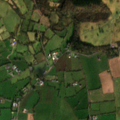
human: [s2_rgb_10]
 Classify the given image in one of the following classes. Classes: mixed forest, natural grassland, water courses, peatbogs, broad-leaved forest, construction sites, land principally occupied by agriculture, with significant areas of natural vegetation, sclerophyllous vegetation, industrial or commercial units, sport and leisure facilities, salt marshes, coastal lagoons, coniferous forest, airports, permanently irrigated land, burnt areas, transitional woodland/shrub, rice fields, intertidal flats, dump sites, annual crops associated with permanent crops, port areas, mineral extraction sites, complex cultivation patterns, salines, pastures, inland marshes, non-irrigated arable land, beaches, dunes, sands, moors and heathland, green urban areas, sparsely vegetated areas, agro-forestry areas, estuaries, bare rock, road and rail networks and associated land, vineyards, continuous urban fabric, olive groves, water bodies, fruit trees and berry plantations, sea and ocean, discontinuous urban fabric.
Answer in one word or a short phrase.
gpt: pastures, land principally occupied by agriculture, with significant areas of natural vegetation, broad-leaved forest